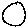
Label: circle